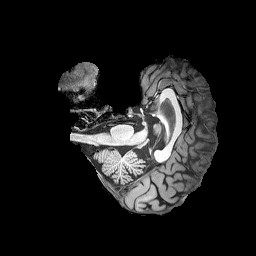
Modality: T1w
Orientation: axial
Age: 49
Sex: female
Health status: healthy